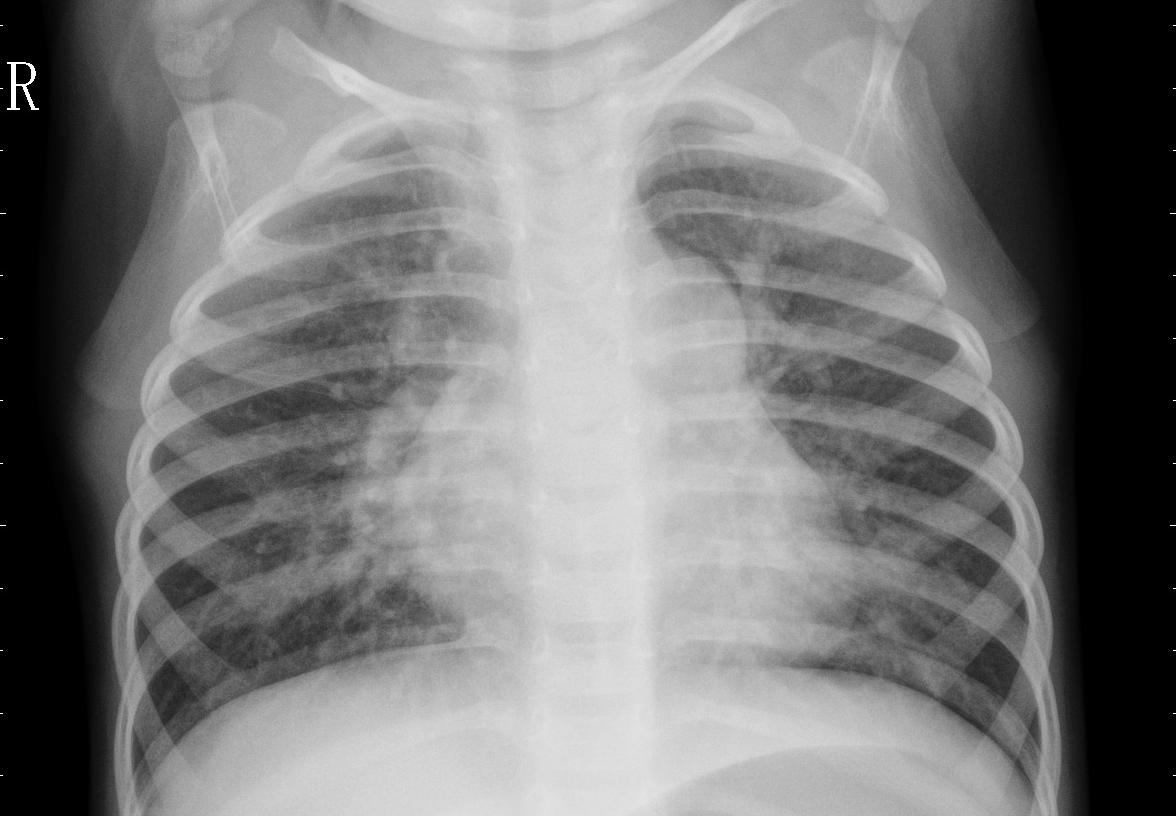
Diagnosis: PNEUMONIA